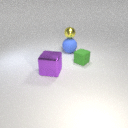
small yellow metal sphere above large blue rubber sphere